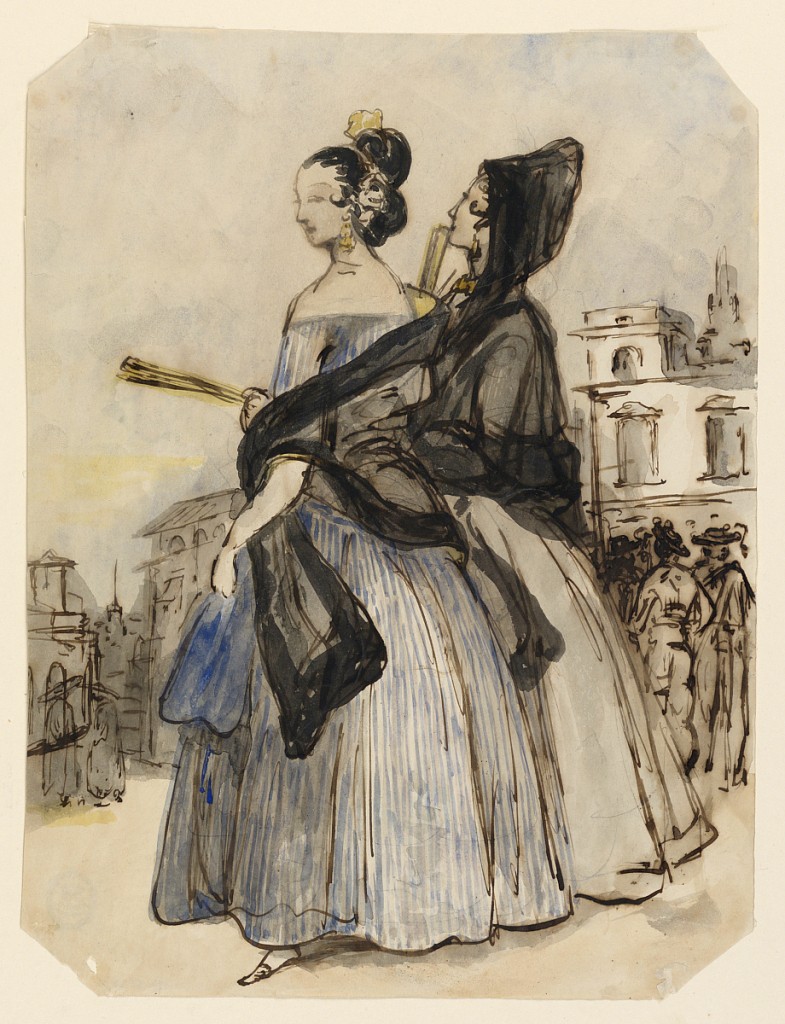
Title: In a Spanish Town
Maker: Constantin Guys, French, 1802 – 1892
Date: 1847–56
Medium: Pen and brown ink, brush and yellow, black, and blue watercolor, graphite on paper
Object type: Drawing
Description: Vertical rectangle, bevelled corners. Two Spanish women, shown in side back view, walking in a public square. Both heads in profile. Female figure on right wears a gray skirt and a black shawl covering her head. The other wears a blue and white striped dress and black shawl. Woman at left also has elaborate headdress and fan. In background, group of soldiers and details of Spanish architecture.